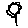
Label: flower